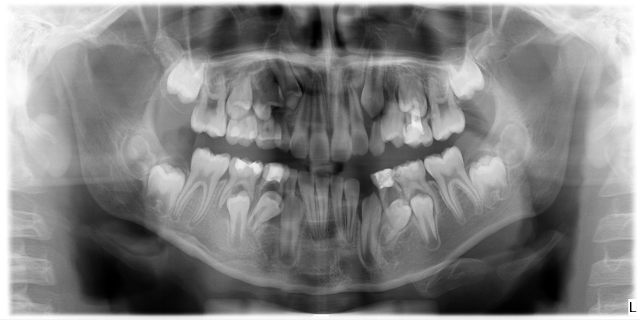
child